Interaction volume radius: 5 \u00c5
Interaction volume height: 10 \u00c5
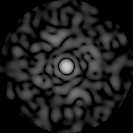
Disorder parameter: 0.8295